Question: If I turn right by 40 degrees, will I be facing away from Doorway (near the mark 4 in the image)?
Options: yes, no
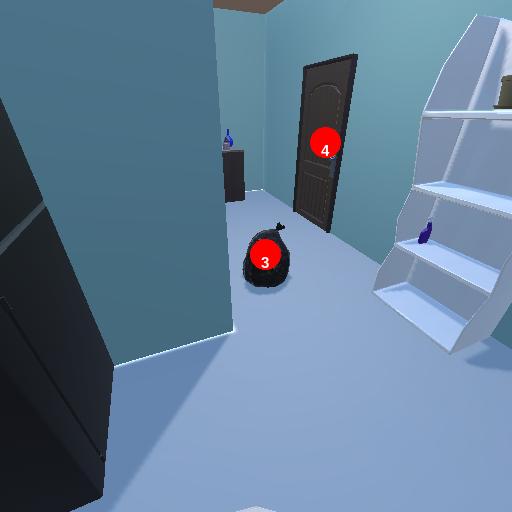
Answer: yes